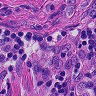
Metastatic tissue present: yes